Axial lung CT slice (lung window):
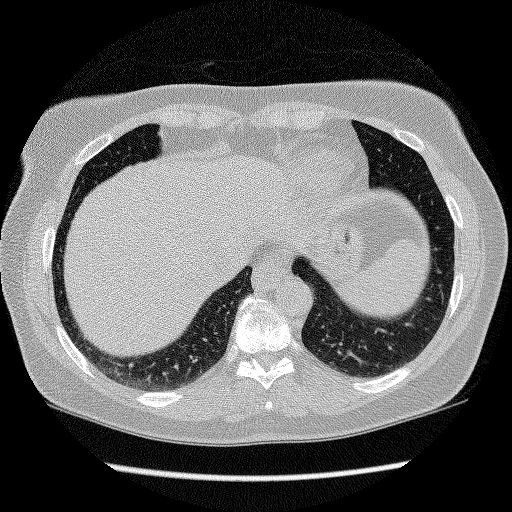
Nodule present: no